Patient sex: M
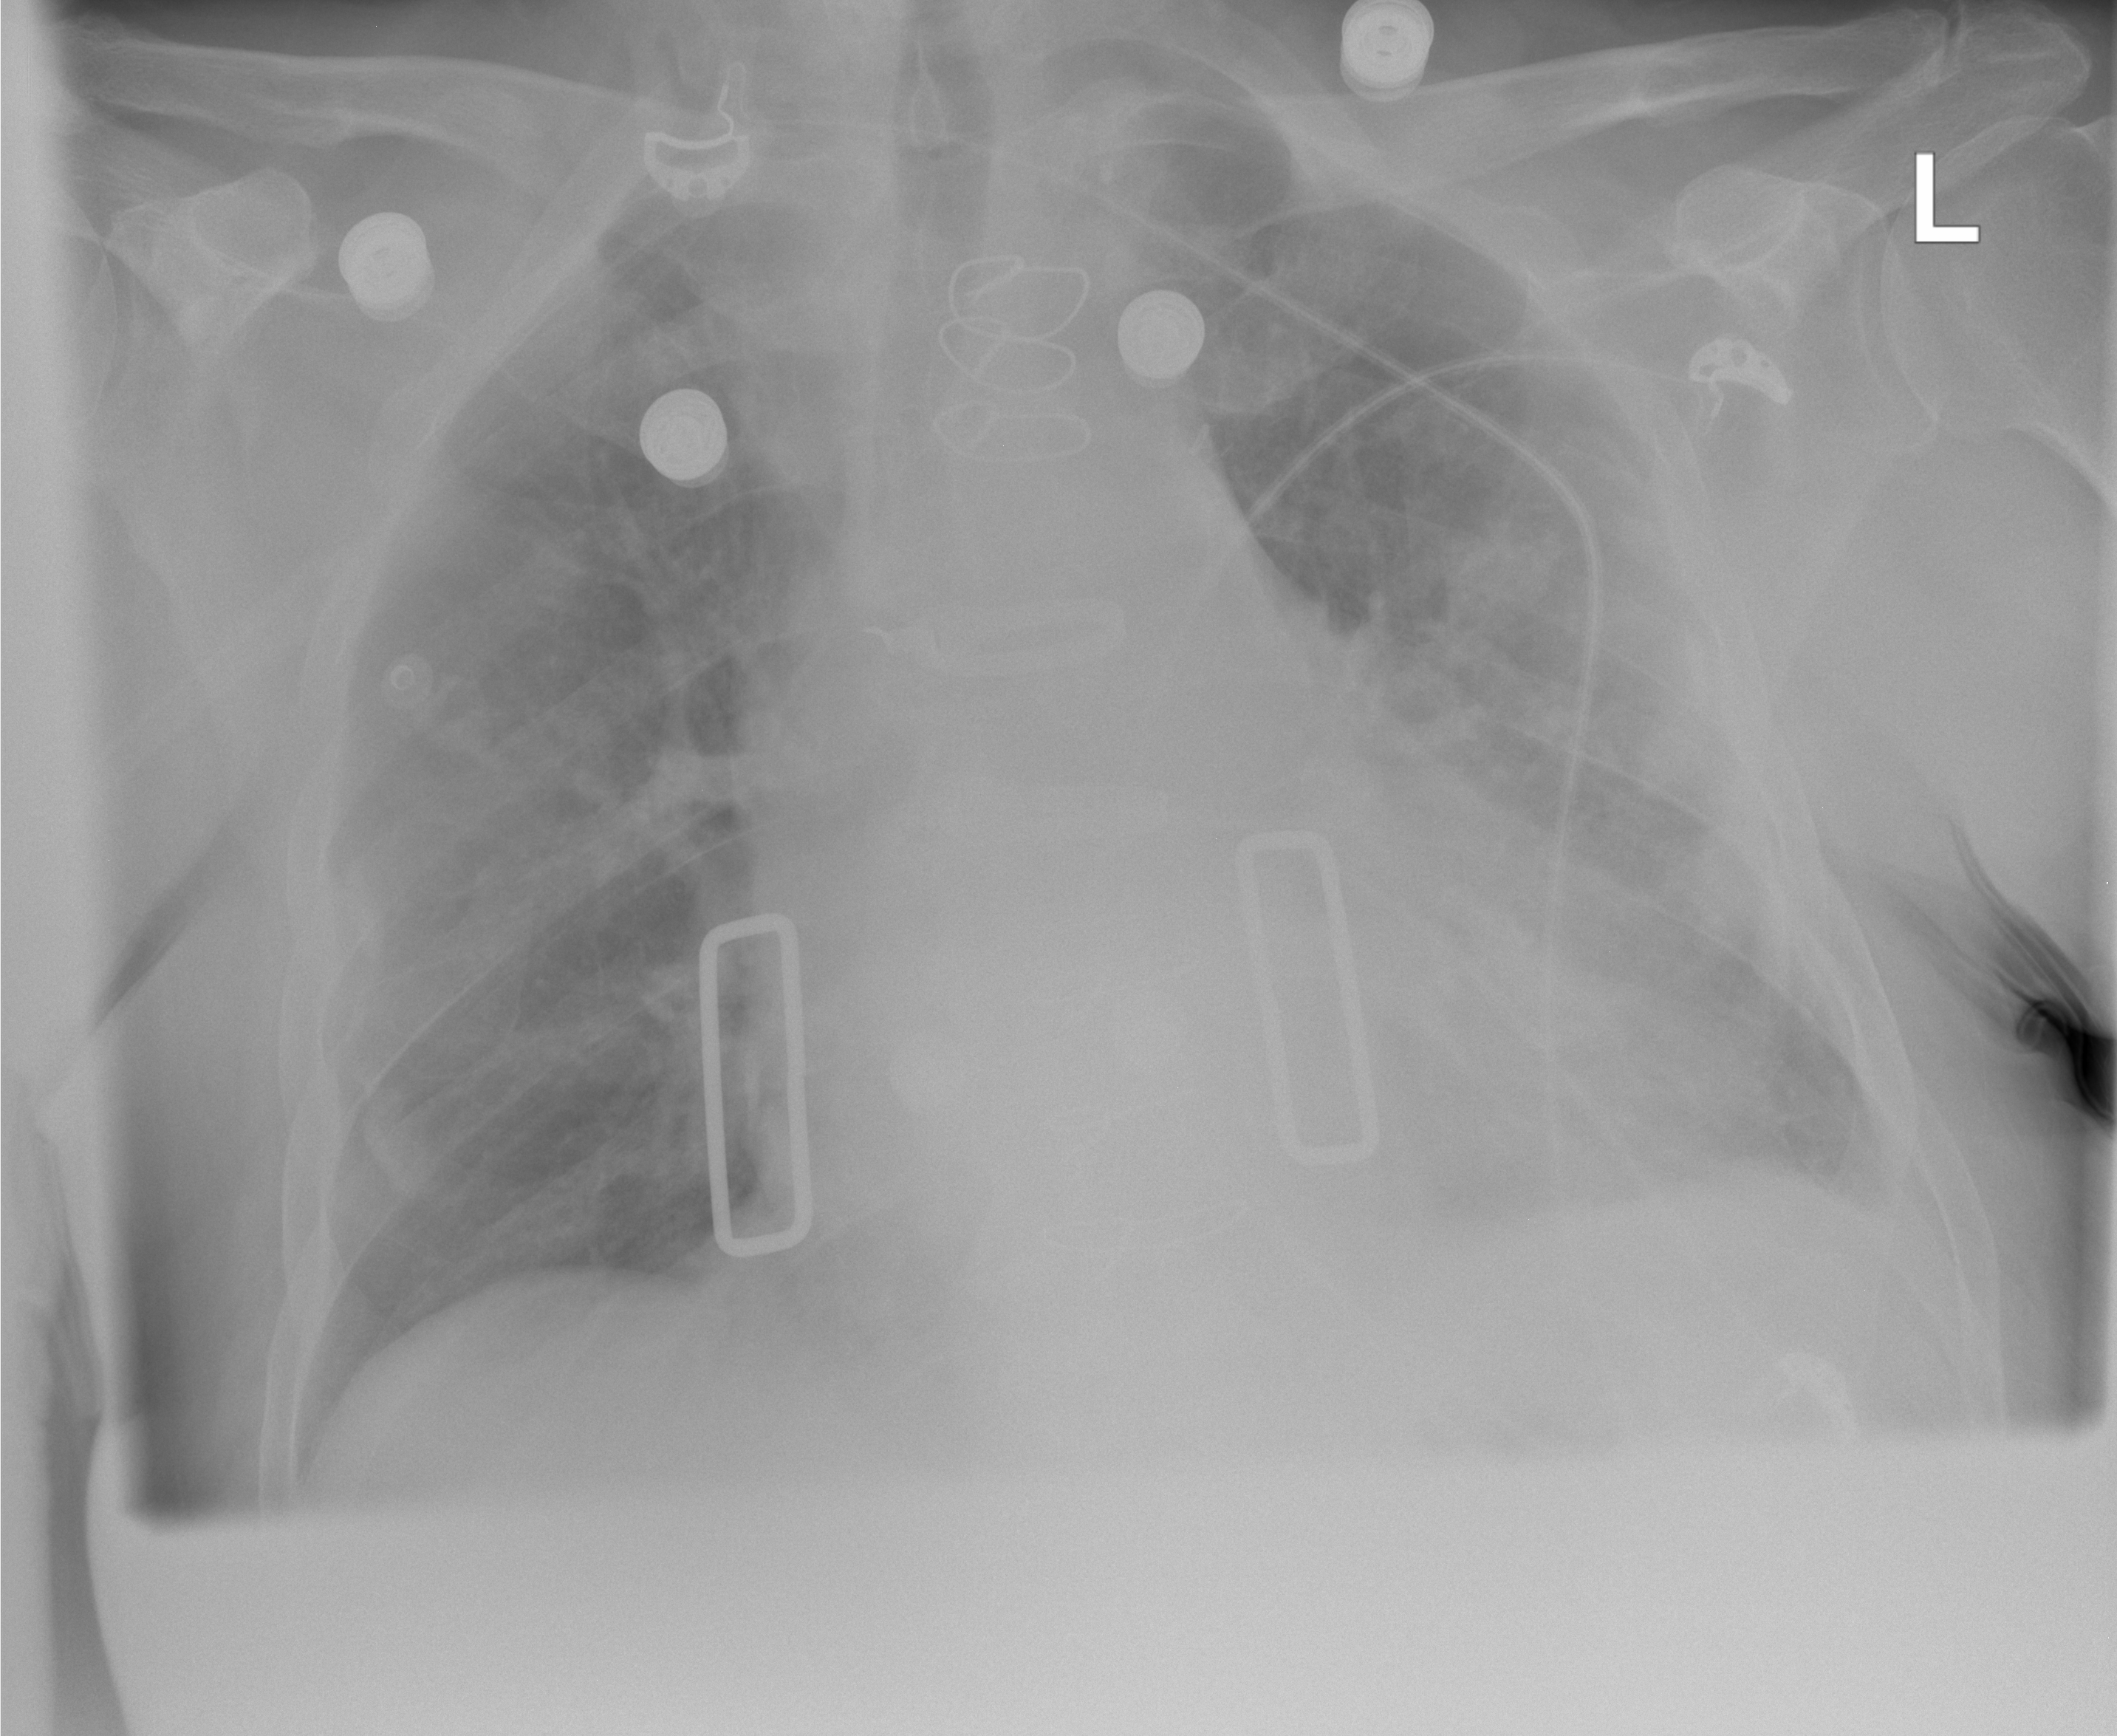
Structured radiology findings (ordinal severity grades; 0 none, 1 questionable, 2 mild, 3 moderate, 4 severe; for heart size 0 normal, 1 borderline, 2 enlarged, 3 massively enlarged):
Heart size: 2
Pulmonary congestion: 0
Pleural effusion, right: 0
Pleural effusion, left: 2
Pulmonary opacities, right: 0
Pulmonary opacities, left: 0
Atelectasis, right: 0
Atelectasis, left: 2